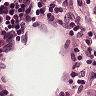
Metastatic tissue present: no